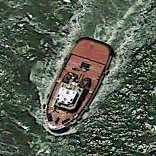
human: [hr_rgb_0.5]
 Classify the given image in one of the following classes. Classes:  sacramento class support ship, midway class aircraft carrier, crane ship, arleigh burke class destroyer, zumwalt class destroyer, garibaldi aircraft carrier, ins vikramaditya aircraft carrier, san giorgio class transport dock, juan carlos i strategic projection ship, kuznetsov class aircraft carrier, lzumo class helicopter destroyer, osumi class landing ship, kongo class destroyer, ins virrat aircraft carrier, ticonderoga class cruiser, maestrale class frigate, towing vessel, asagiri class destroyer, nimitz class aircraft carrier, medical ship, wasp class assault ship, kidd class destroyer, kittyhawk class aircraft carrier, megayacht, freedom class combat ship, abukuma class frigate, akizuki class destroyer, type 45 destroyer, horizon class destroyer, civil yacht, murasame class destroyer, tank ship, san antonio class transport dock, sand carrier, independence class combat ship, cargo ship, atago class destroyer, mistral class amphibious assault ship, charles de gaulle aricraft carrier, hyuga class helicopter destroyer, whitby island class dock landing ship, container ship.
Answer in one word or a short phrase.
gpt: Towing vessel